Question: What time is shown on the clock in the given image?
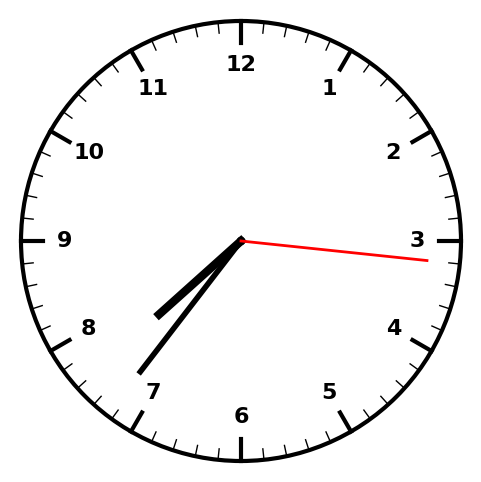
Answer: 07:36:16